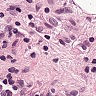
Metastatic tissue present: yes